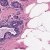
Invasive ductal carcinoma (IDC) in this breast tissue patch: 0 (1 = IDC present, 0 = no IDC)